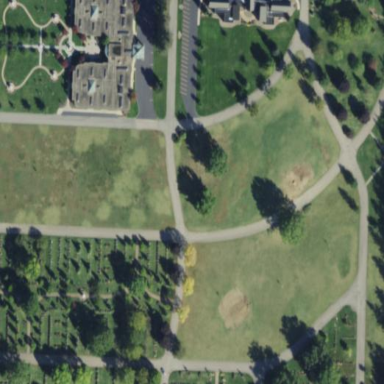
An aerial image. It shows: Historical memorial located in graveyard.